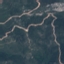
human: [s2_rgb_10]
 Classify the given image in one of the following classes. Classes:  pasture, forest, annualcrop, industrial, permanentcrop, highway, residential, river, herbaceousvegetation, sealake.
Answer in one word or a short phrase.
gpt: HerbaceousVegetation